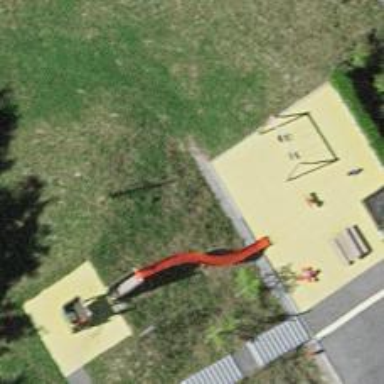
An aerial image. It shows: Playground area for leisure land.